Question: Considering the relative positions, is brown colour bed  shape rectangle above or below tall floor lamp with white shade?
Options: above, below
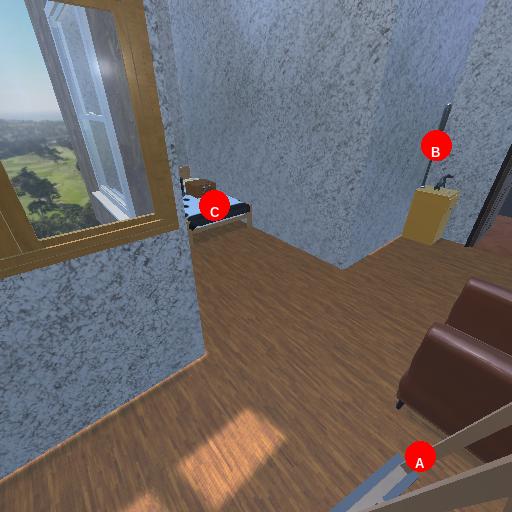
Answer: above